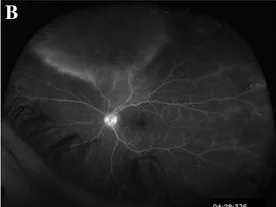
Fluorescein angiography of the left and right eyes. (B) Fluorescein angiography of the left eye: late frame shows perivascular leakage in the same area (vasculitis) together with late hyperfluorescence of the disc.
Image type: ophthalmic_imaging (ophthalmic_angiography)